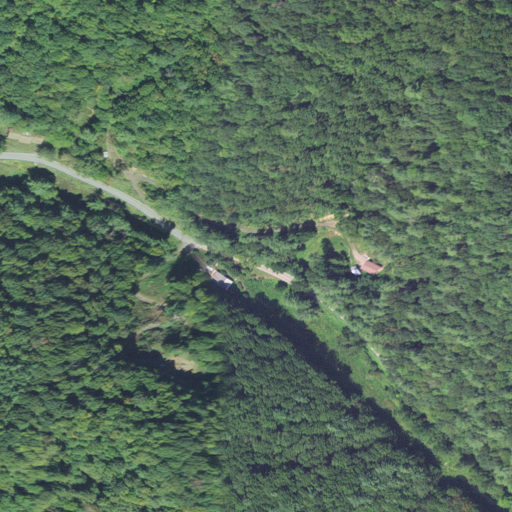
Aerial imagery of gap in North Carolina named Hughes Gap containing deciduous forest, mixed forest, open development, shrub, grassland, low intensity development, and high intensity development